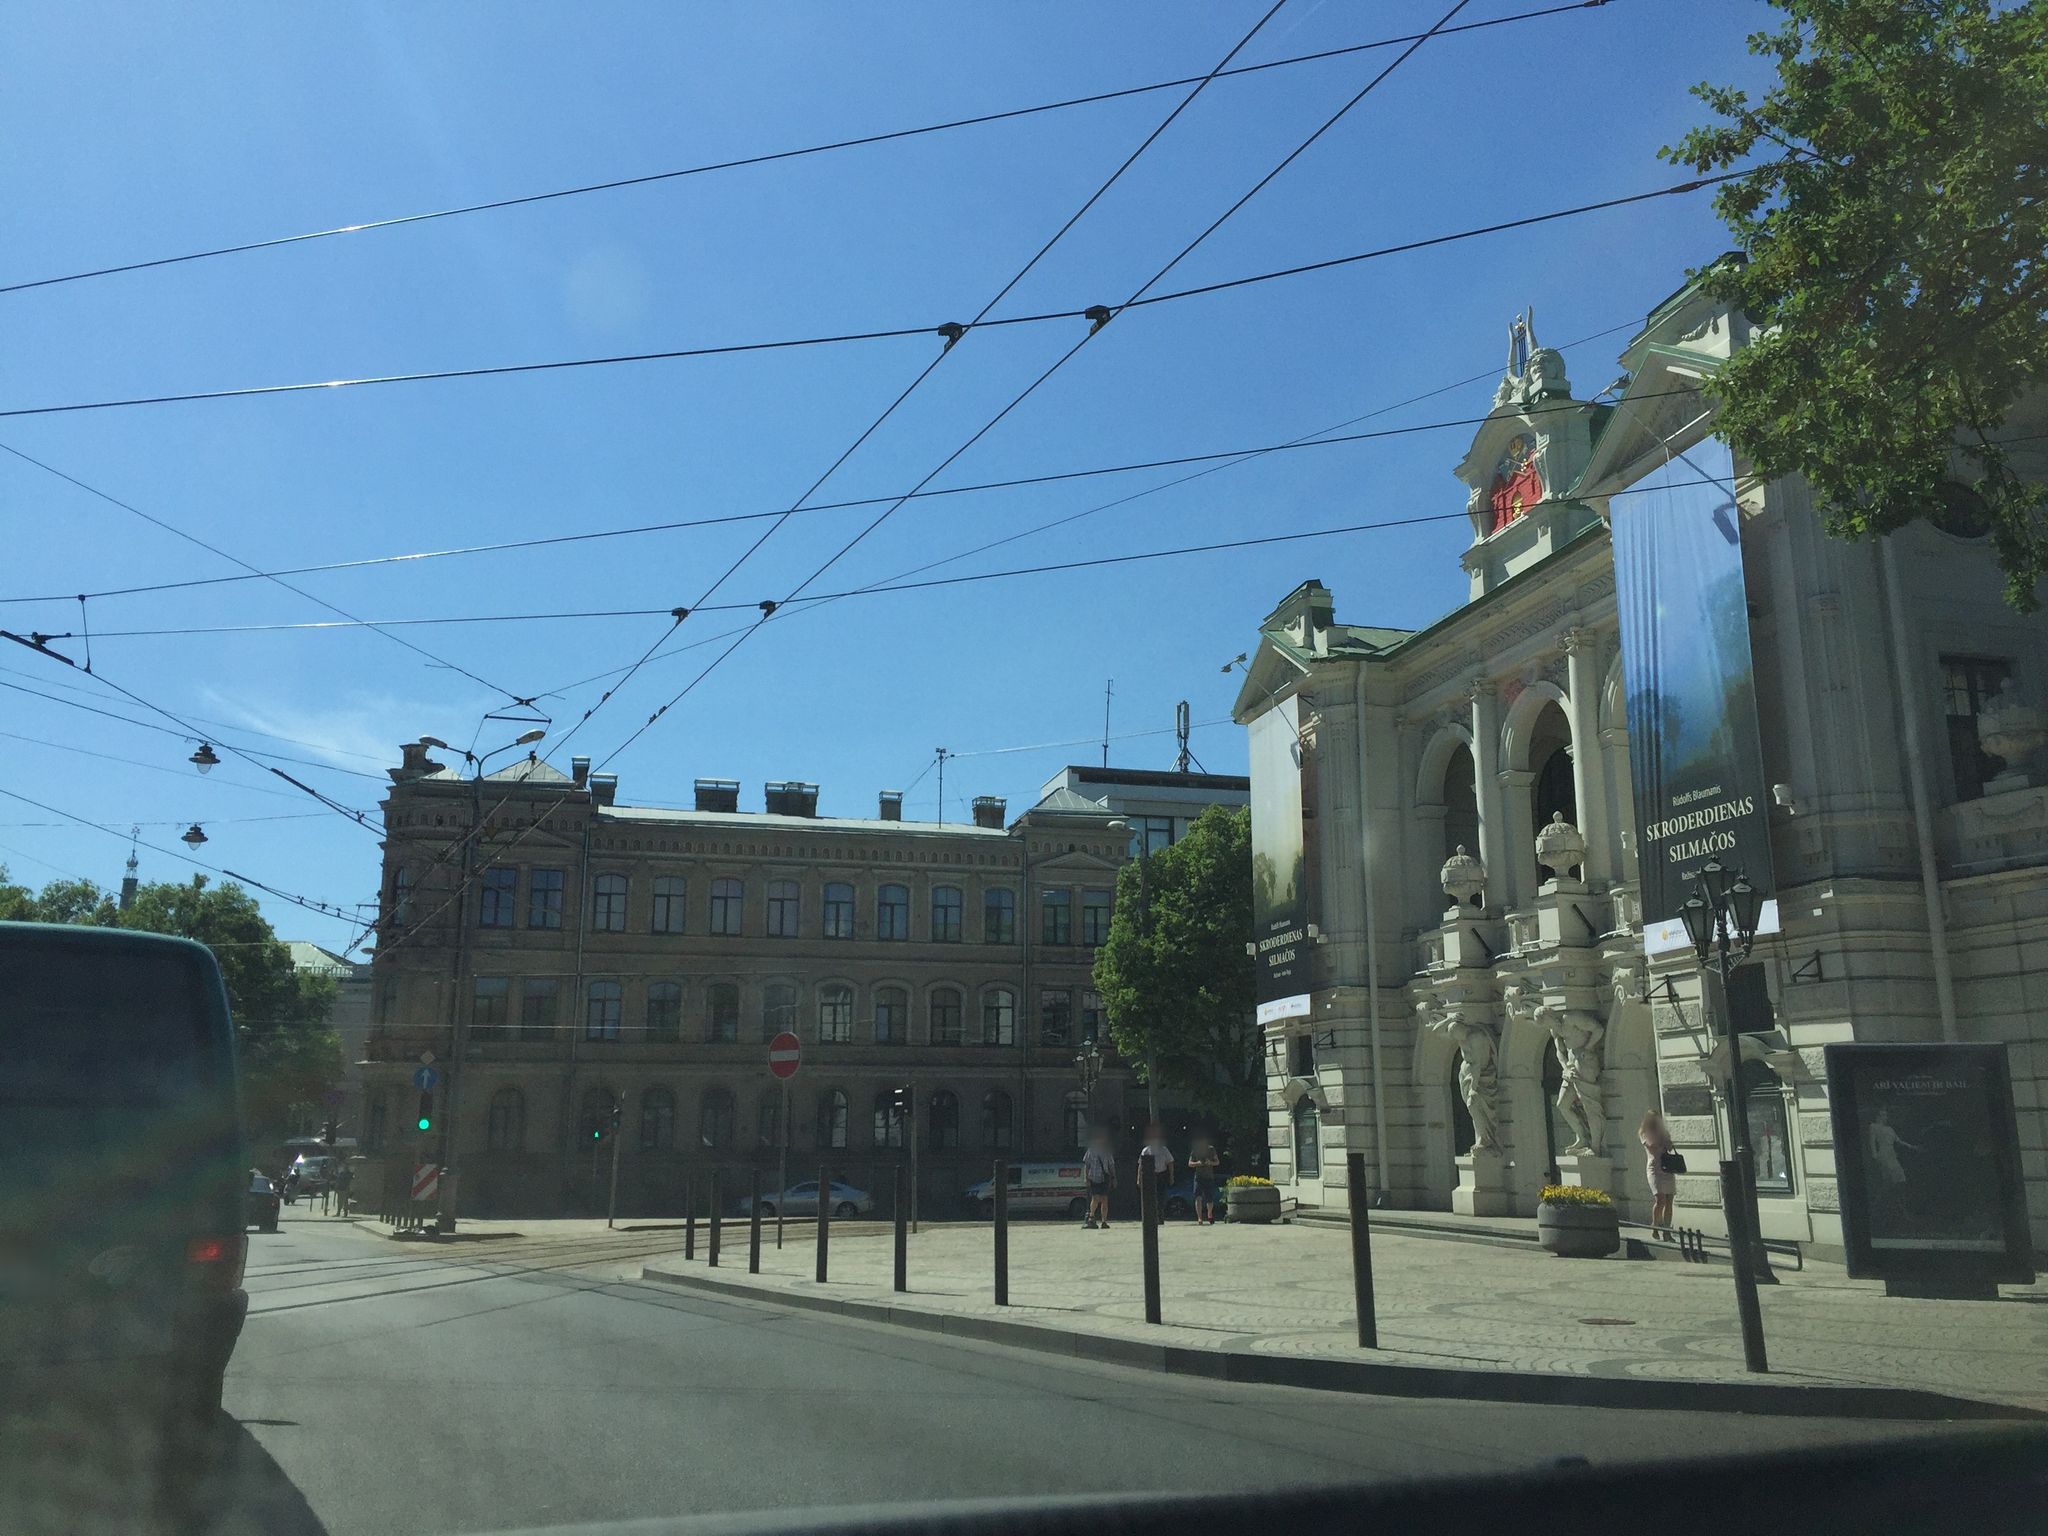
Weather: clear
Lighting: day
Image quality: good
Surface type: driving surface
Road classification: footway
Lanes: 5
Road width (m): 1.5
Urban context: urban centre
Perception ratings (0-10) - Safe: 3.18, Lively: 3.49, Beautiful: 3.74, Boring: 5.7, Depressing: 7.28, Wealthy: 6.15